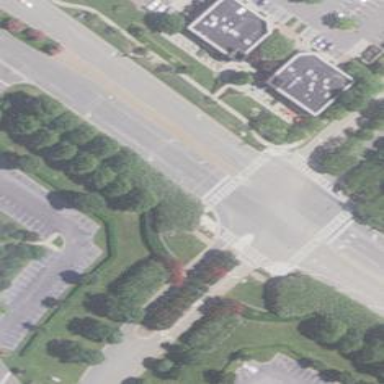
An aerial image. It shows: Marked crossing on footway.